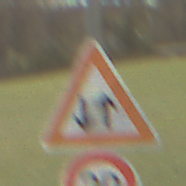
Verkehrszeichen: Gegenverkehr
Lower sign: Geschwindigkeit20
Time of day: MorningAfternoon
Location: Outdoor (Suburban)
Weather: Overcast
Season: NotSpecified
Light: Natural